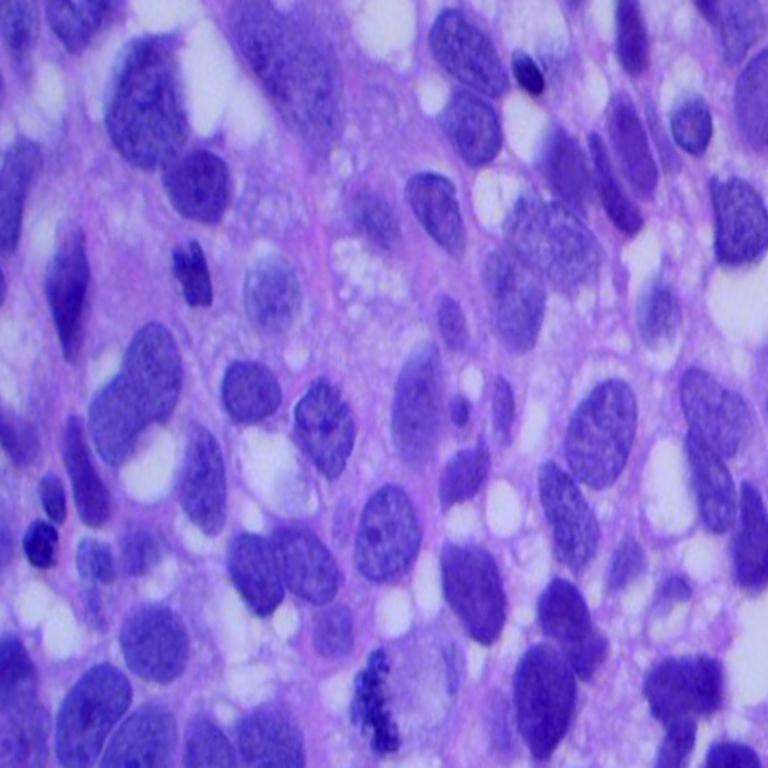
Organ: lung
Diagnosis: squamous carcinomas